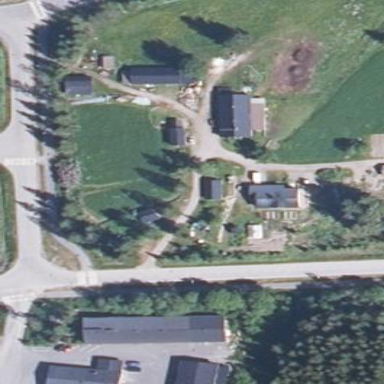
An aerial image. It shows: Farmyard area.